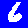
Digit: 6